Question: In the main method below I'm trying to call a sort function and after function selects that latter from the user input it has to print the sort accordingly with the for loop at the end. But I have a warning that reads "loop will run at most once (loop increment never executed)" pointing at the 'array[arraySize]'. Does it have to do with the return type or the other for loop above? What's happening here? Can anyone point out and explain please. Thanks much! Here's the code below:
'''
int main()
{
long array[100], arraySize;
char sort;
long maxi = 100;
for(arraySize = 0; arraySize < maxi; arraySize++)
{
printf("Enter any positive integer, enter 0 to stop: ");
scanf("%li", &num);
if(num < 0) {
arraySize--;
printf("I said positive!");
count++;
}
else if(num == 0) {
maxi = arraySize;
}
else {
array[arraySize]=num;
arraySize--;
}
}
printf("Please enter A for ascending or D for descending order
");
scanf("%s", &sort);
bubble_sort(array, arraySize, sort); //calling the sort function
printf(" Sorted list in the selected order:
");
for (arraySize = 0; arraySize < num; arraySize++) {
printf("%ld
", array[arraySize]);
puts("");
return 0;
}
}
'''
Thanks everyone for all your suggestions. I did make a few changes and here's what I have so far. Now it's skipping the A/D user input along with the 'bubble_sort' function logic. Here's what it does as a final output: Note: 'long num' is declared as a global variable!
'''
int main()
{
long array[100], arraySize;
char sort;
long maxim = 100;
for(arraySize = 0; arraySize < maxim; arraySize++)
{
printf("Enter any positive integer, enter 0 to stop: ");
scanf("%li", &num);
if(num < 0)
{
arraySize--;
printf("I said positive!
");
count++;
}
else if(num == 0)
{
maxim = arraySize;
}
else
{
array[arraySize]=num; //arraySize--;
}
}
printf("Please enter A for ascending or D for descending order:
");
scanf("%c", &sort);
bubble_sort(array, maxim, sort); //calling the sort function
printf("Sorted list in the selected order:
");
for (arraySize = 0; arraySize < maxim; arraySize++)
{
printf("%ld
", array[arraySize]);
}
puts("");
return 0;
}
'''

Any more suggestions will be appreciated!
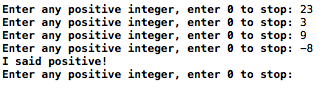
Answer: The last character entered gets stored in 'sort' and that character is most probably '
'.
Changing 'scanf("%c", &sort);' to 'scanf(" %c", &sort);' should solve the problem.
Note the space before '%c'.